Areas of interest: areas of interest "Used Car Trading"
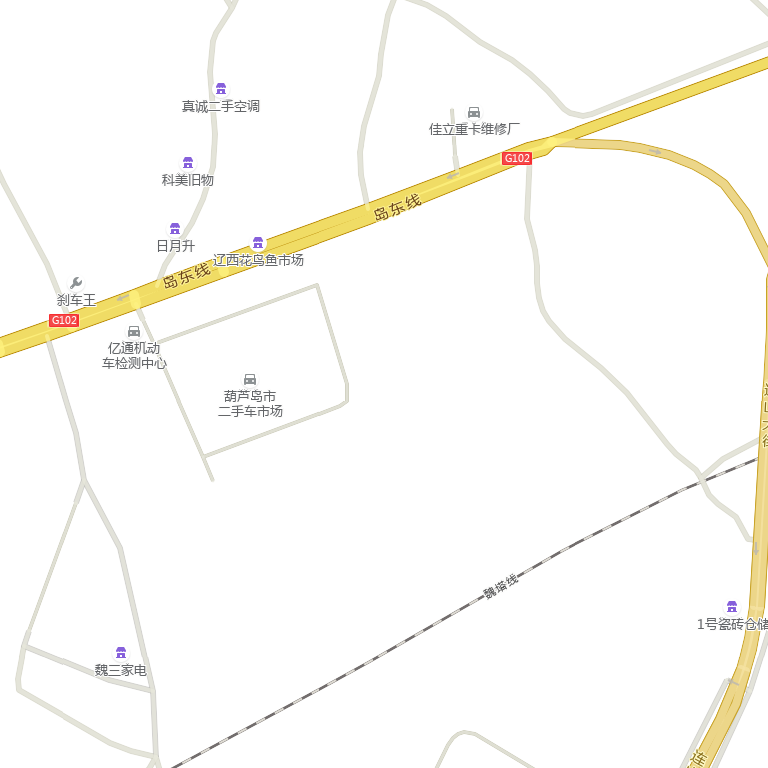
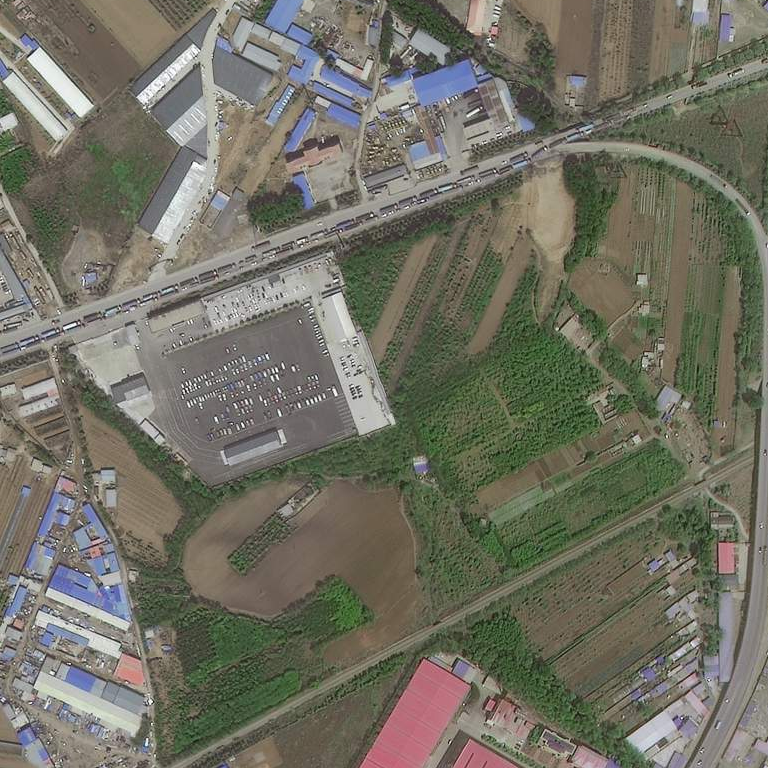